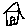
Label: house